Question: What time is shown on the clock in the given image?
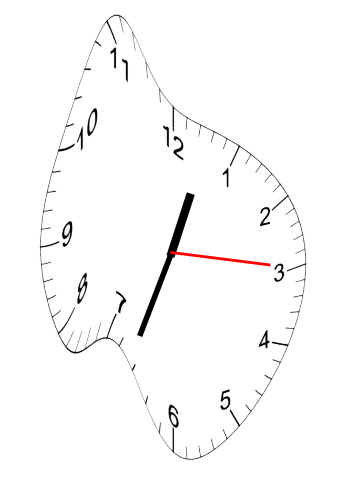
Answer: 12:33:15